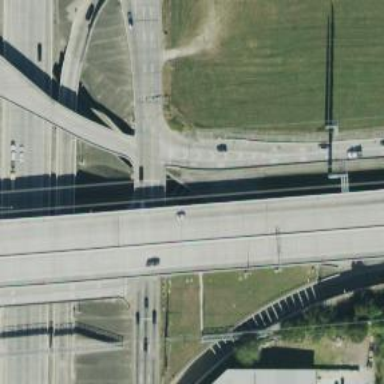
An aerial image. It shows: Secondary road with frontage road and bridge.